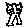
Label: cat